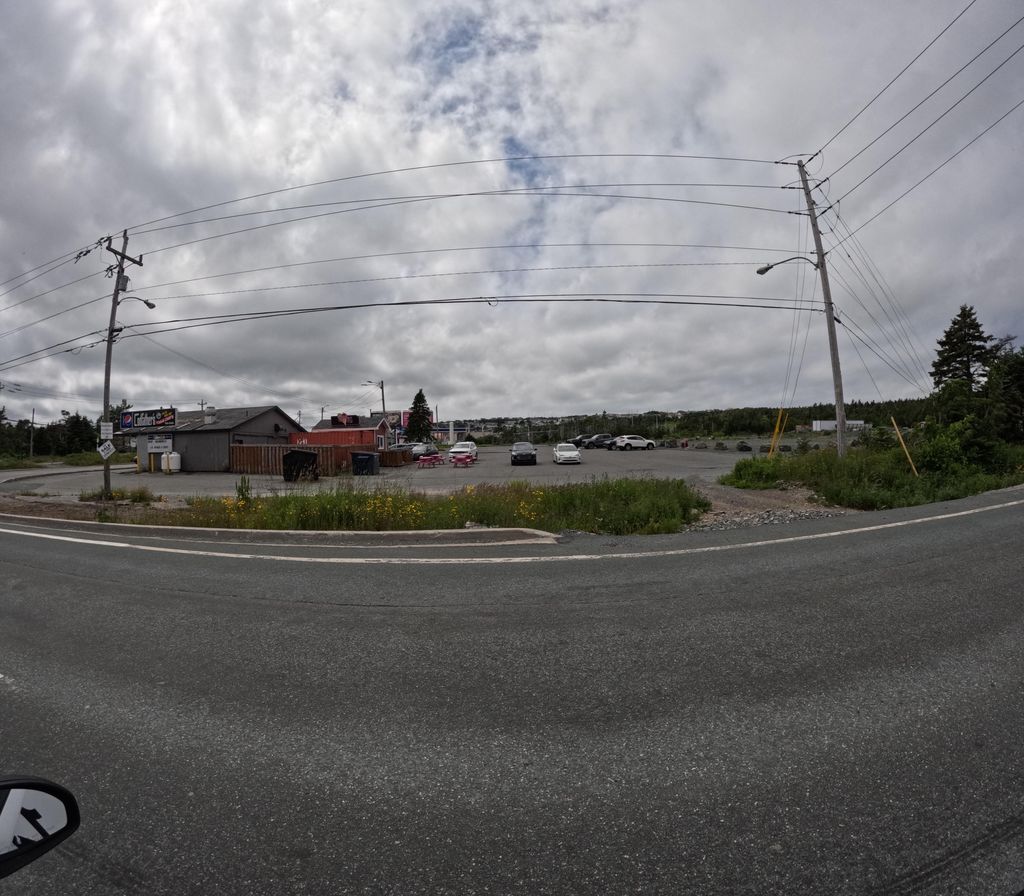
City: st_johns